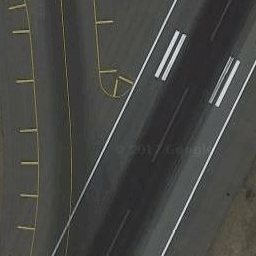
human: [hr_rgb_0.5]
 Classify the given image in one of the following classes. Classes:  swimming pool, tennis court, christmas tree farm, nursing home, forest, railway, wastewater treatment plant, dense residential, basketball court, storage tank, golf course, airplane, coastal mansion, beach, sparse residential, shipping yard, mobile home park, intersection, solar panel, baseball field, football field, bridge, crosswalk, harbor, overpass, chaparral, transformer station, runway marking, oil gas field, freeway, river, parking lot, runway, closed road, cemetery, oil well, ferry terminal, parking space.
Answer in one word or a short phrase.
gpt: runway